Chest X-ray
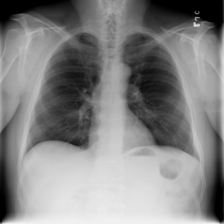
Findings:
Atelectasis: negative
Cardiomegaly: negative
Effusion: negative
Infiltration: negative
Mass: negative
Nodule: negative
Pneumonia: negative
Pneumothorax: negative
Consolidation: negative
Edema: negative
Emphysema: negative
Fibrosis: negative
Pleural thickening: negative
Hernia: negative